Field crop: tomato
Growth stage: 1
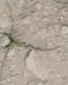
Species: cyperus